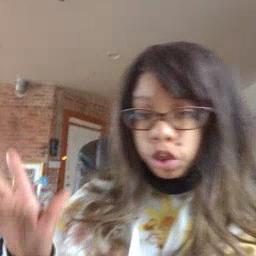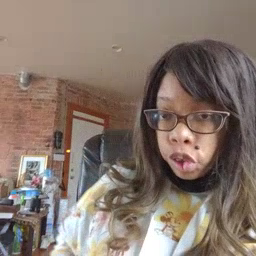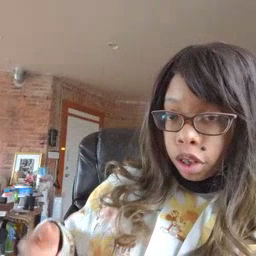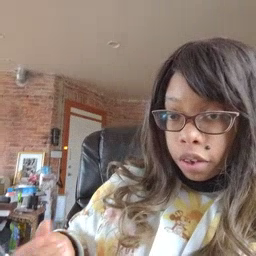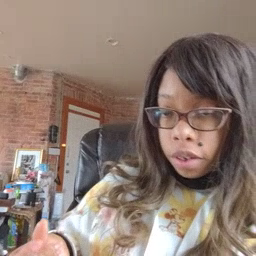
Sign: dog